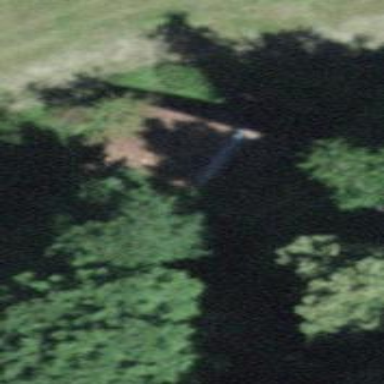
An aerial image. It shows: Barn.